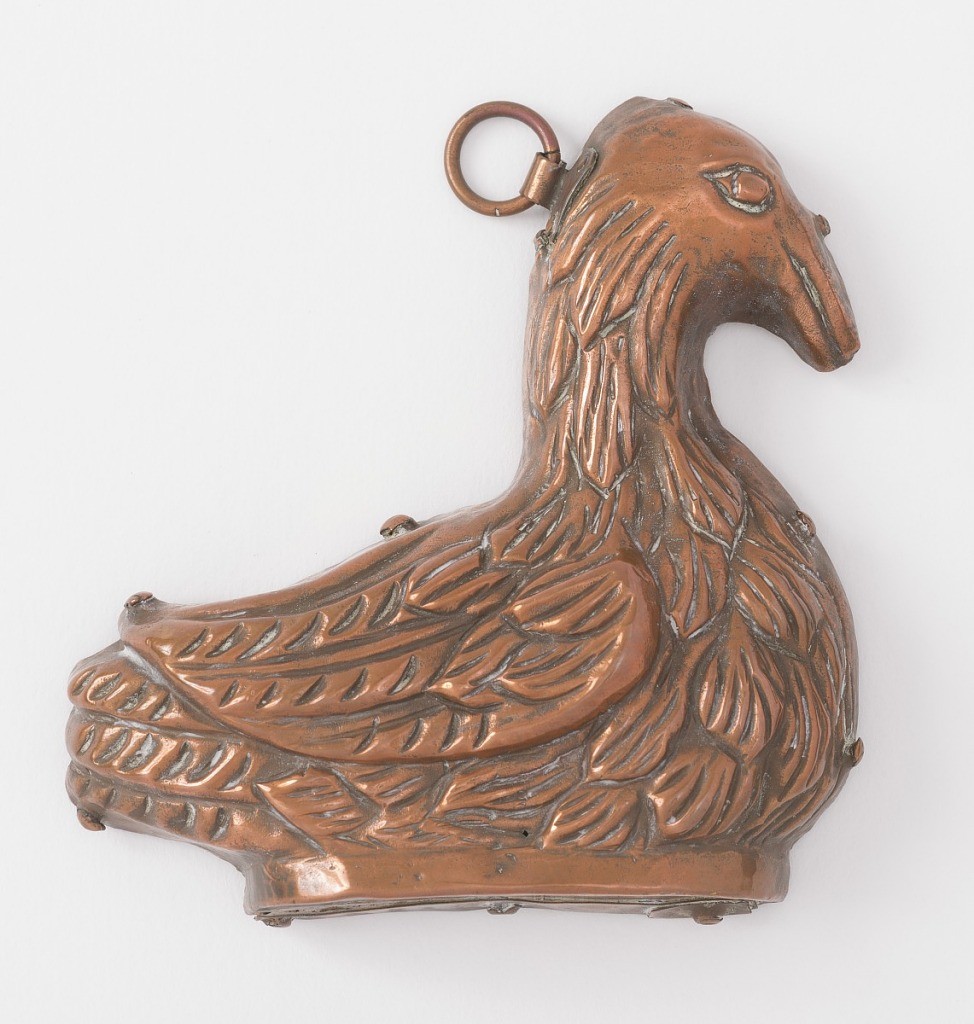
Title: Mold
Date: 18th century
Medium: Repousséd copper
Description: In the form of a goose with ring on neck.